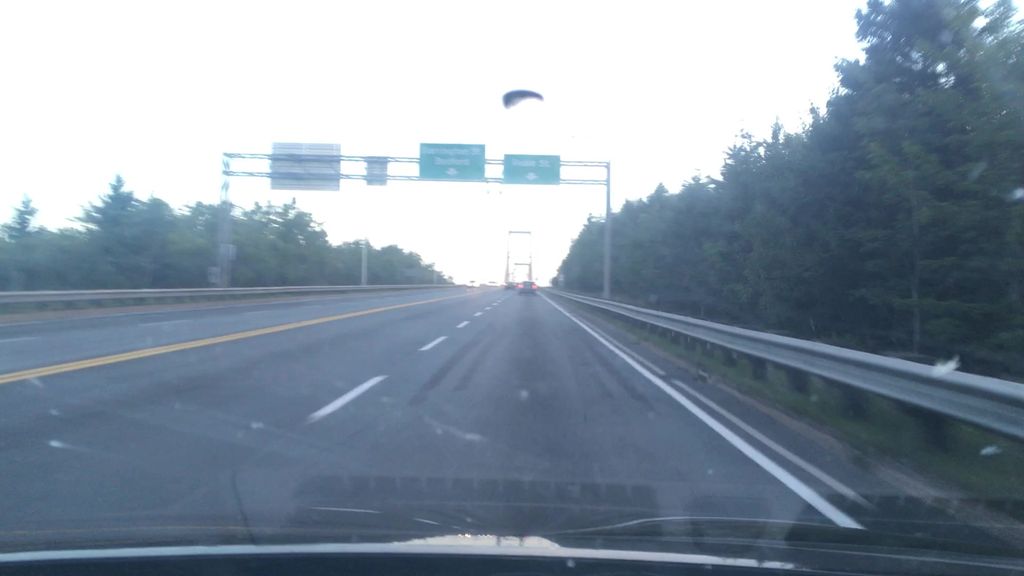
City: halifax